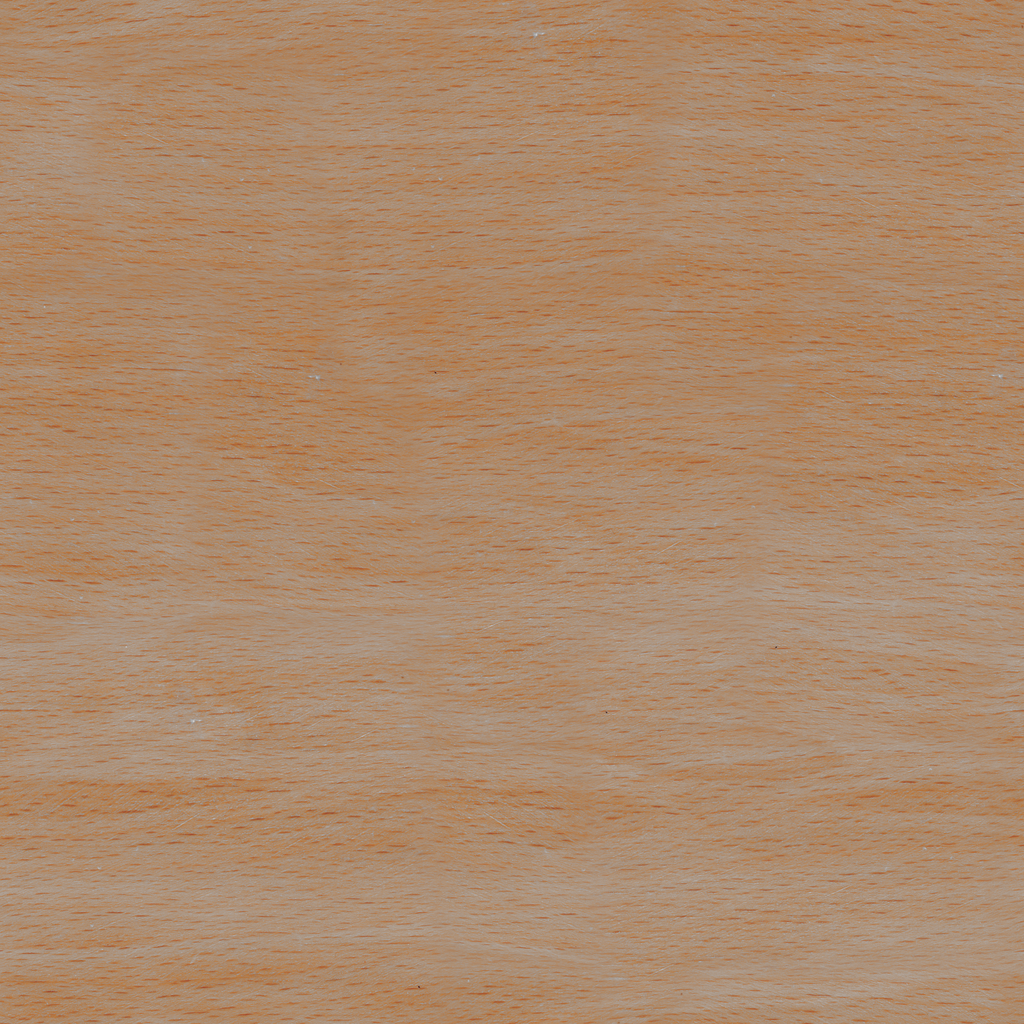
Texture map type: Color